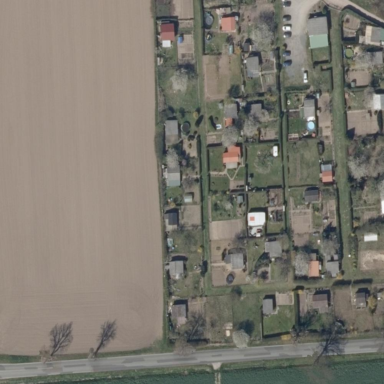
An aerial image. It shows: Allotments area.